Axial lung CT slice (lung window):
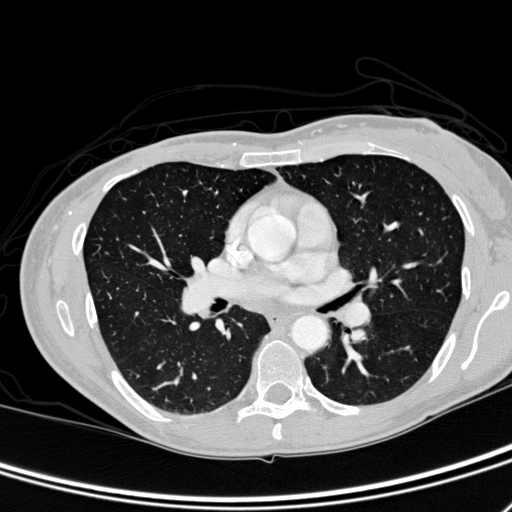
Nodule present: no